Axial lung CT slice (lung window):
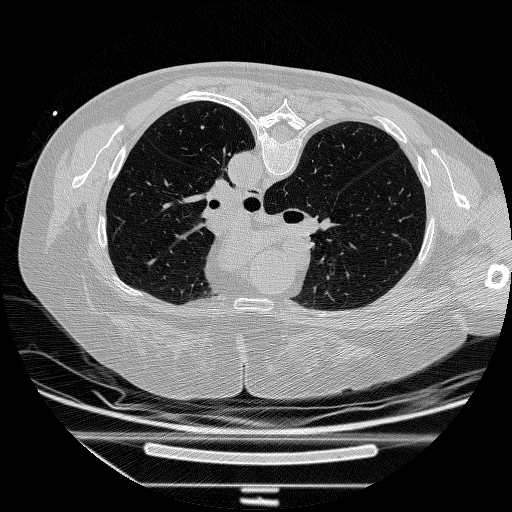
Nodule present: no